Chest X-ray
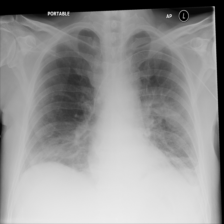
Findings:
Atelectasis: negative
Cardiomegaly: negative
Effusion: positive
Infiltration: negative
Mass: negative
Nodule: negative
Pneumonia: negative
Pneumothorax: negative
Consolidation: negative
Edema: negative
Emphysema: negative
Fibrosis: negative
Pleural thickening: negative
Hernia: negative